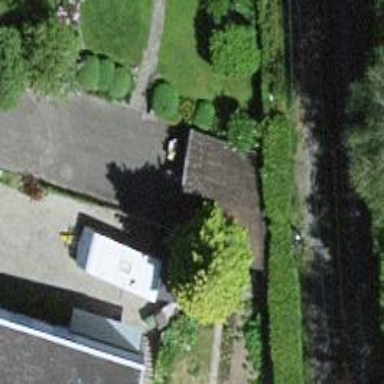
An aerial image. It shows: Cobblestone driveway.